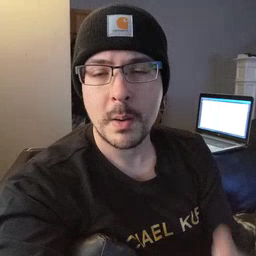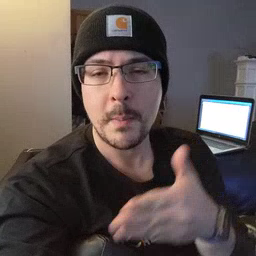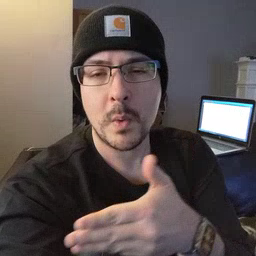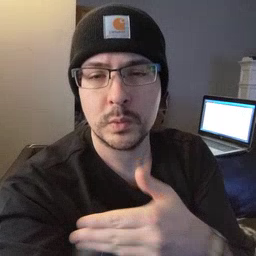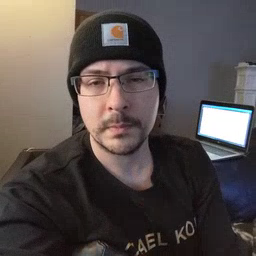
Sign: boat